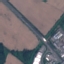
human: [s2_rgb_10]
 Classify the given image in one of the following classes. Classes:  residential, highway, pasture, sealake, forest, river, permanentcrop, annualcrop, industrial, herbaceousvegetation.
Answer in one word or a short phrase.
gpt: Highway